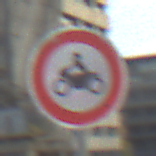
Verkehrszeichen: VerbotKraftraeder
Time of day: SunriseSunset
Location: Outdoor (Urban)
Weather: PartlyCloudy
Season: NotSpecified
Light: Natural